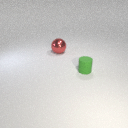
large red metal sphere to the left of small green rubber cylinder